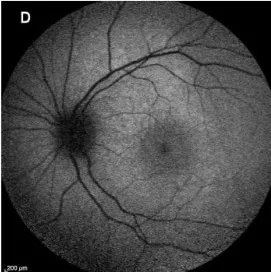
See arrows), with corresponding mild hyperautofluorescence.
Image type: ophthalmic_imaging (autofluorescence)